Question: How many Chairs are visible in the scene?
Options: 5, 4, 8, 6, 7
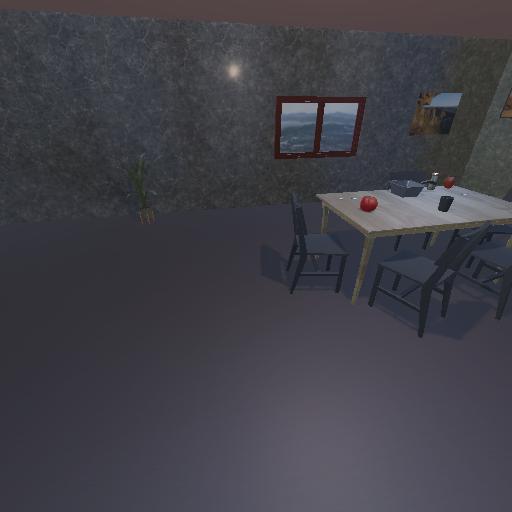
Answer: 5